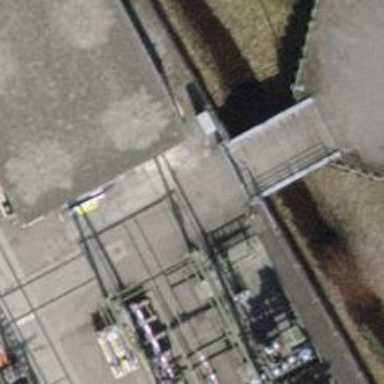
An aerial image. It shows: Concrete bridge over service road. The road functions as alley.